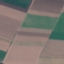
Land use / land cover class: AnnualCrop